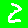
Digit: 2